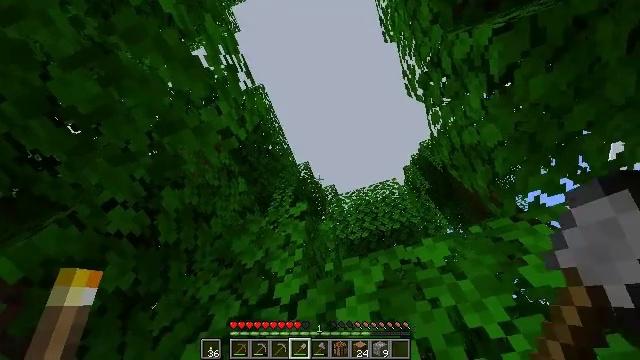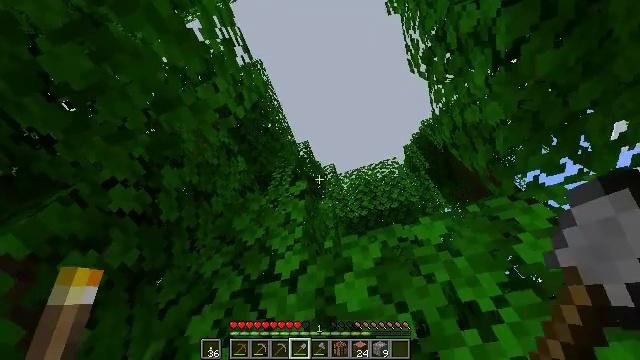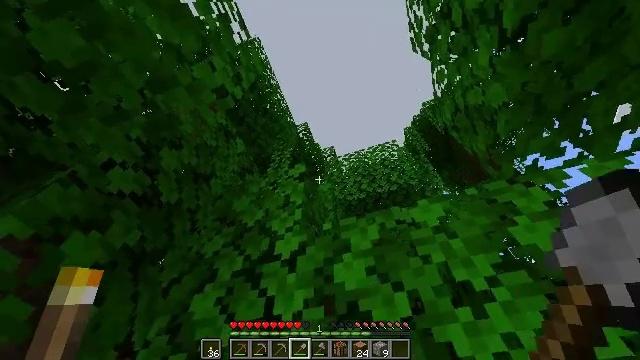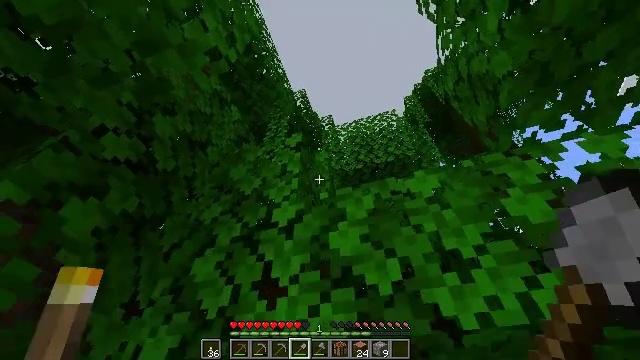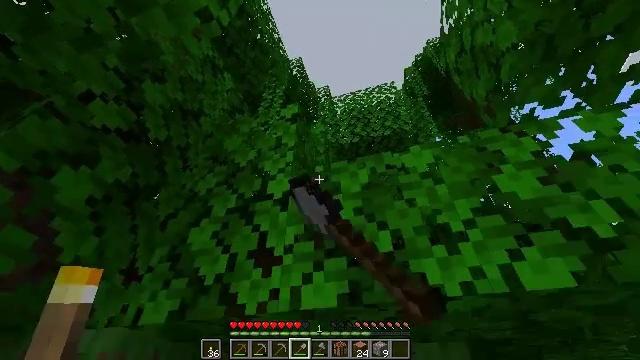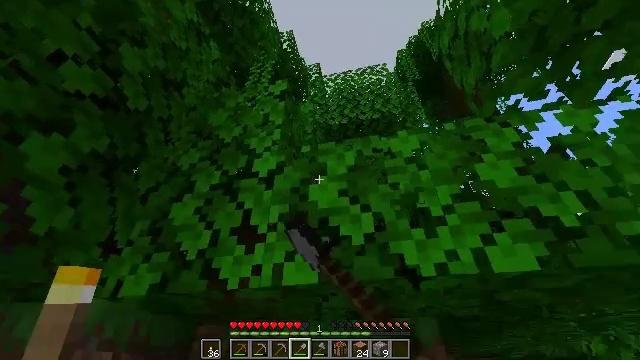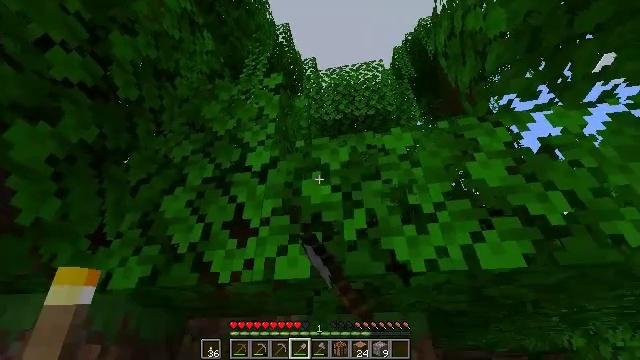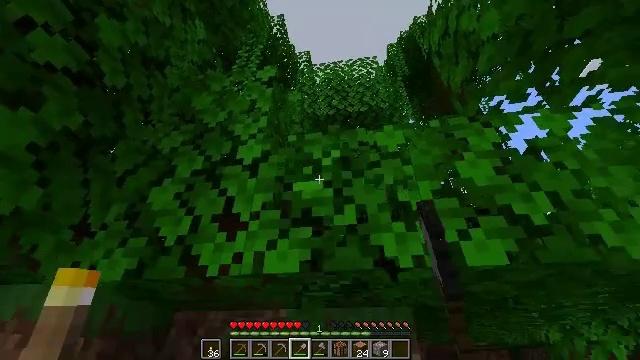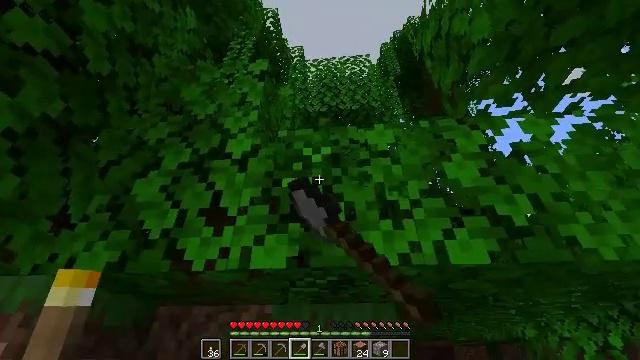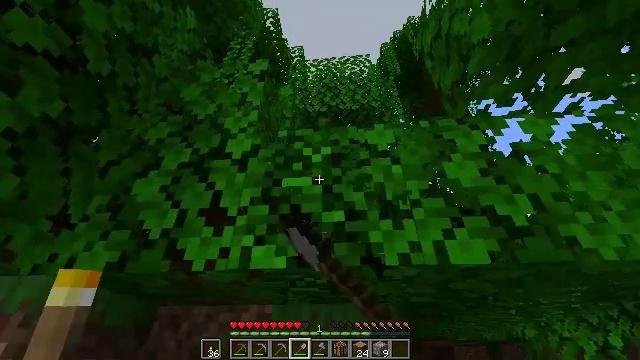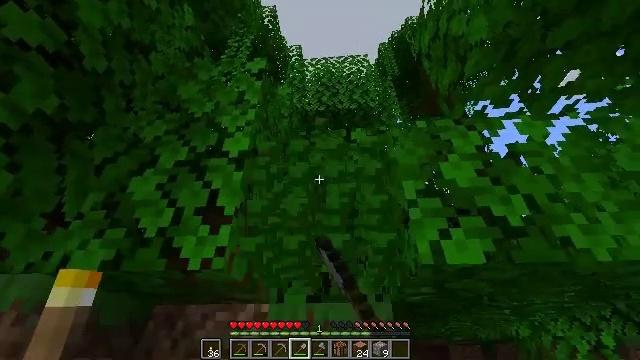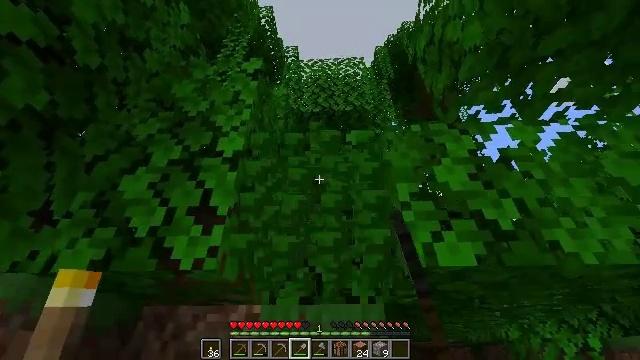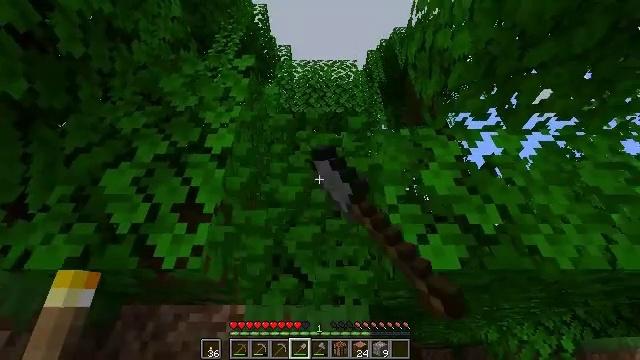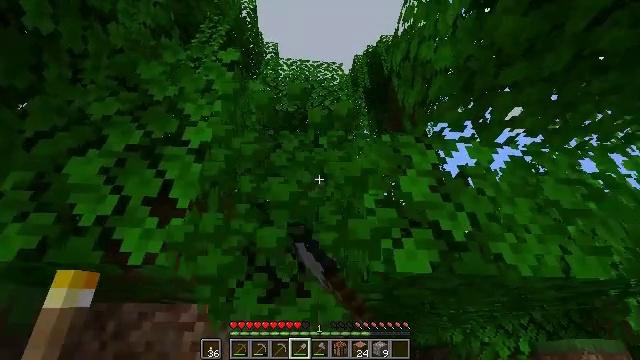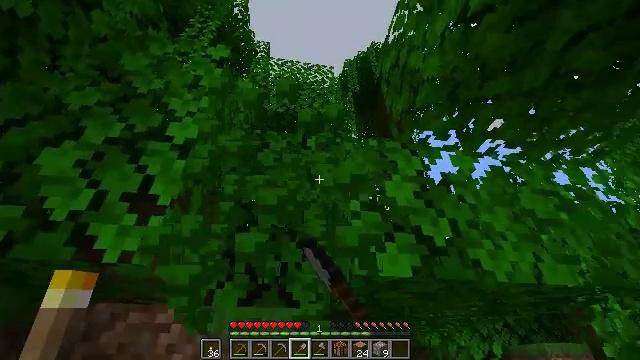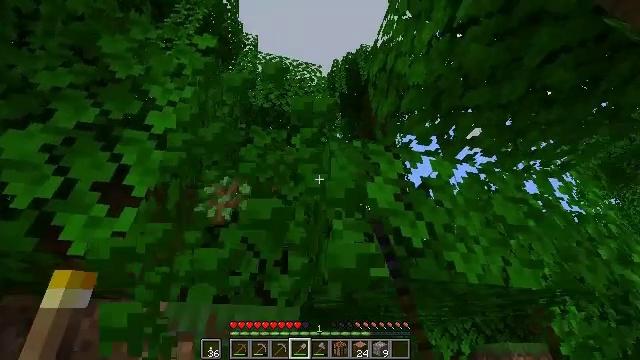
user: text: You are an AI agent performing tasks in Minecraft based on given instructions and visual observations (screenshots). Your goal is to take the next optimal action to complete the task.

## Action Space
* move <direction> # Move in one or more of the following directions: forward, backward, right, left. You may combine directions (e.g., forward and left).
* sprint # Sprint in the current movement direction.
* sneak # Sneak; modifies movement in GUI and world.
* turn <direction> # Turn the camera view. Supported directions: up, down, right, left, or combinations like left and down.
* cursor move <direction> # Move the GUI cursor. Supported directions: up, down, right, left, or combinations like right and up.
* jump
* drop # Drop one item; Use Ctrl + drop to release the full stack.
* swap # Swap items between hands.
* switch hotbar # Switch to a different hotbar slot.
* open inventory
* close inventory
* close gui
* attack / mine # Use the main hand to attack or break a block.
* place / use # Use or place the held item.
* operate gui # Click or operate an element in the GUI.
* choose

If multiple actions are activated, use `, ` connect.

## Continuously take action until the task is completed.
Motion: motion action
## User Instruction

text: Mine oak leaves.
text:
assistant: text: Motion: turn down, attack / mine
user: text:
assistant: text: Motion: turn down, attack / mine
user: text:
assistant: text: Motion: turn right and down, attack / mine
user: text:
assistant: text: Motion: turn right and down, attack / mine
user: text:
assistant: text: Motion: turn right and down, attack / mine
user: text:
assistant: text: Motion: turn right and down, attack / mine
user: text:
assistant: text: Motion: turn right and down, attack / mine
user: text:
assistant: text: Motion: turn right, attack / mine
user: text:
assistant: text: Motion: attack / mine
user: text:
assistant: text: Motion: attack / mine
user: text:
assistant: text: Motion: turn right, attack / mine
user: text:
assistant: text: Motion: turn right, attack / mine
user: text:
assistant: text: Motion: turn right, attack / mine
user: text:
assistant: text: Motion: turn right, attack / mine
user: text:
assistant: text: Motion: turn right, attack / mine
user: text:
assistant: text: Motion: turn right, attack / mine
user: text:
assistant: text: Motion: turn right, attack / mine
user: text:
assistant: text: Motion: turn right, attack / mine
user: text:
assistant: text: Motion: attack / mine
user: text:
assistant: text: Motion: turn right, attack / mine
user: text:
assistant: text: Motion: attack / mine
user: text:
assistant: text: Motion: attack / mine
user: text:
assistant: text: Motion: attack / mine
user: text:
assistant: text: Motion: attack / mine
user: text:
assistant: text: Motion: attack / mine
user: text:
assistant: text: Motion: attack / mine
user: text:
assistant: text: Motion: attack / mine